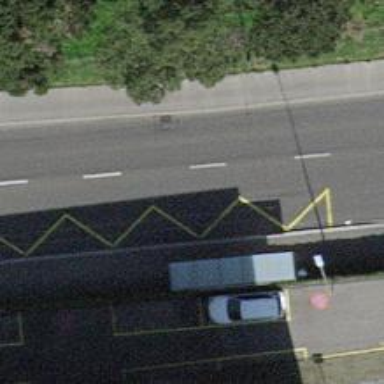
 serving as platform for public transportation."